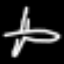
Label: airplane